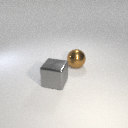
large brown metal sphere to the right of large gray metal cube